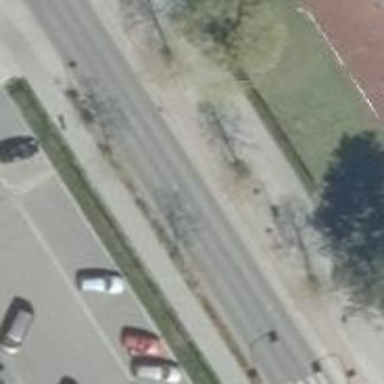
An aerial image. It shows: Broadleaved deciduous tree on the street.